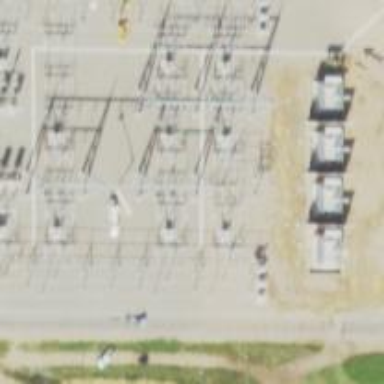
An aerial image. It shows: Switch used for power control.